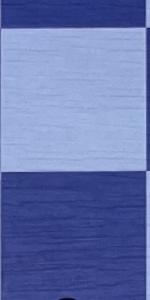
Label: Empty